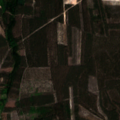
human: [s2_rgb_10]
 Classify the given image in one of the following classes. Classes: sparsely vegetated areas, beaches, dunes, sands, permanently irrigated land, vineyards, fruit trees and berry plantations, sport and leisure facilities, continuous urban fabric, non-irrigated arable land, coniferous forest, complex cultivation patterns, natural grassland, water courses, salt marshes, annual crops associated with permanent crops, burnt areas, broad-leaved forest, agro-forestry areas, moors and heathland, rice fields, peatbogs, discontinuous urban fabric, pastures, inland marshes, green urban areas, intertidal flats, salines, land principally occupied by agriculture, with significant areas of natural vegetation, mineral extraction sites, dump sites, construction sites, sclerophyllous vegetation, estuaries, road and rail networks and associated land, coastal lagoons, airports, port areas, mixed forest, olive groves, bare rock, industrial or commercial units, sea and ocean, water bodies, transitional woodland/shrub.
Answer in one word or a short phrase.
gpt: coniferous forest, transitional woodland/shrub